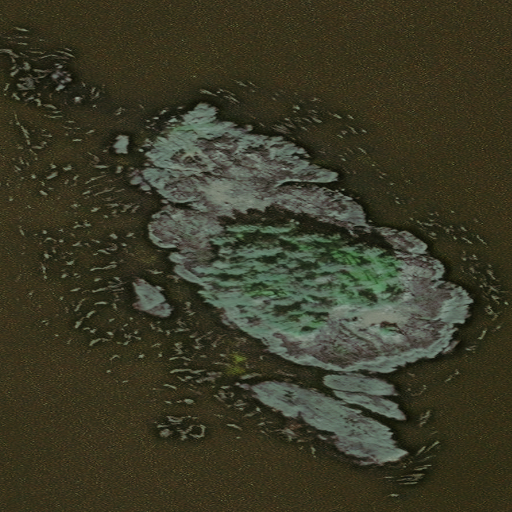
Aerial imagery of island in Alaska named Guide Island containing only unknown